Question: After moving my spring context configuration into 'src/main/resources/META-INF/spring' I am not able to wire my beans. Before my spring context was placed directly under the src folder and my tests as well as autowiring runs fine:

'''
@RunWith(SpringJUnit4ClassRunner.class)
@ContextConfiguration(locations = { "classpath*:cmn-dao-context.xml" })
@Transactional
public class ComplaintDaoTest extends TestCase {
@Autowired
private ComplaintDao mComplaintDao;
'''
Error:
'''
09.12.2013 23:30:02 org.springframework.test.context.TestContextManager prepareTestInstance
SCHWERWIEGEND: Caught exception while allowing TestExecutionListener [org.springframework.test.context.support.DependencyInjectionTestExecutionListener@873723] to prepare test instance [null(de.bc.qz.dao.ComplaintDaoTest)]
org.springframework.beans.factory.BeanCreationException: Error creating bean with name 'de.bc.qz.dao.ComplaintDaoTest': Injection of autowired dependencies failed; nested exception is org.springframework.beans.factory.BeanCreationException: Could not autowire field: private de.bc.qz.dao.ComplaintDao de.bc.qz.dao.ComplaintDaoTest.mComplaintDao; nested exception is org.springframework.beans.factory.NoSuchBeanDefinitionException: No matching bean of type [de.bc.qz.dao.ComplaintDao] found for dependency: expected at least 1 bean which qualifies as autowire candidate for this dependency. Dependency annotations: {@org.springframework.beans.factory.annotation.Autowired(required=true)}
at org.springframework.beans.factory.annotation.AutowiredAnnotationBeanPostProcessor.postProcessPropertyValues(AutowiredAnnotationBeanPostProcessor.java:287)
at org.springframework.beans.factory.support.AbstractAutowireCapableBeanFactory.populateBean(AbstractAutowireCapableBeanFactory.java:1106)
'''
database.properties:
'''
<bean
class="org.springframework.beans.factory.config.PropertyPlaceholderConfigurer">
<property name="location">
<value>database.properties</value>
</property>
</bean>
'''
Could somebody help me?
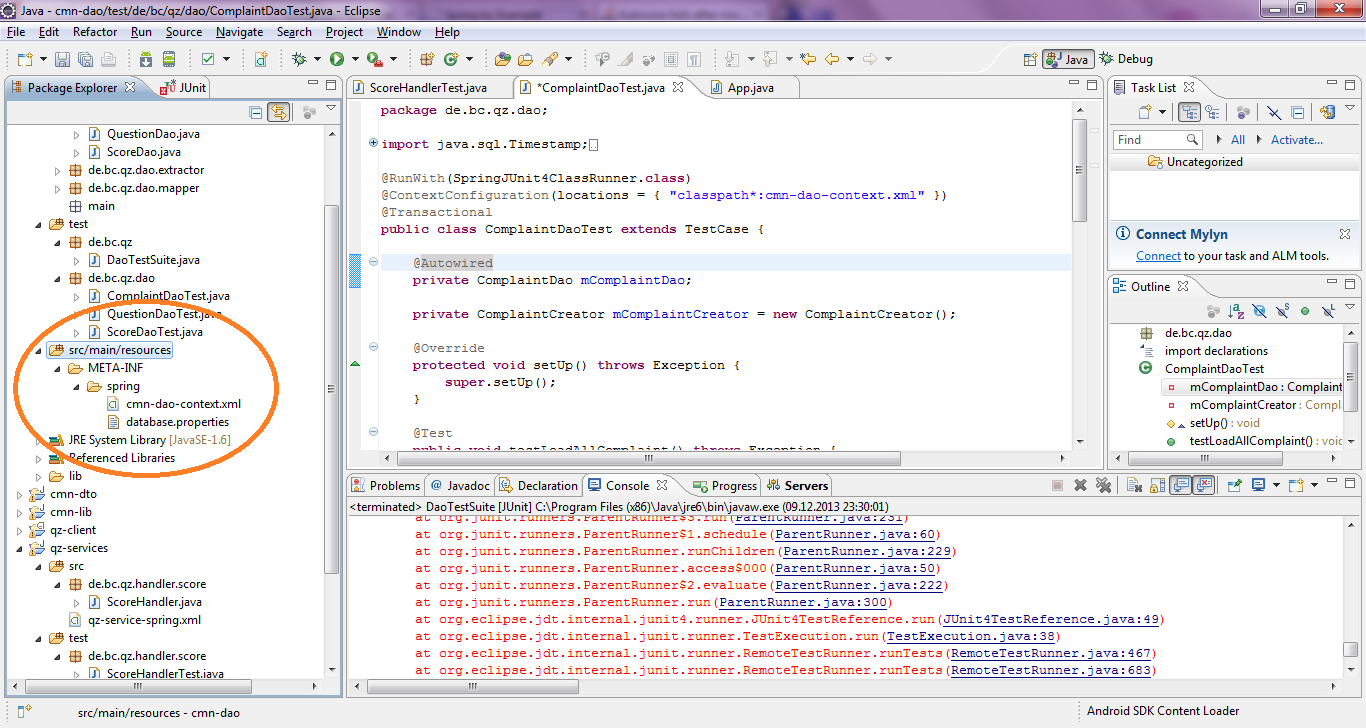
Answer: Try with 'classpath*:META-INF/spring/cmn-dao-context.xml'
'''
<bean
class="org.springframework.beans.factory.config.PropertyPlaceholderConfigurer">
<property name="location">
<value>META-INF/spring/database.properties</value>
</property>
</bean>
'''